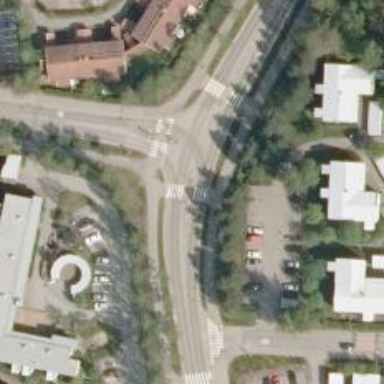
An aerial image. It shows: Asphalt cycleway.